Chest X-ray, PA view. Patient: 55 years old, sex F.
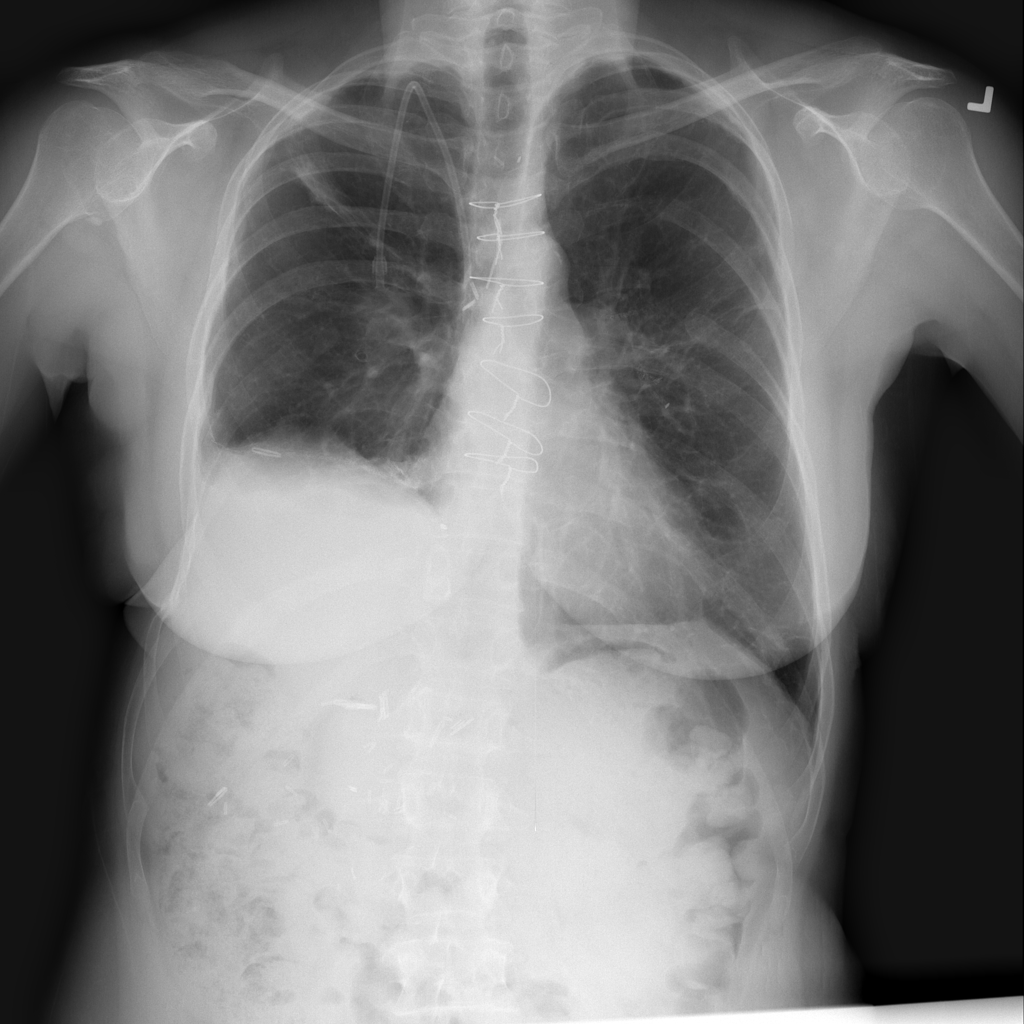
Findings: Atelectasis